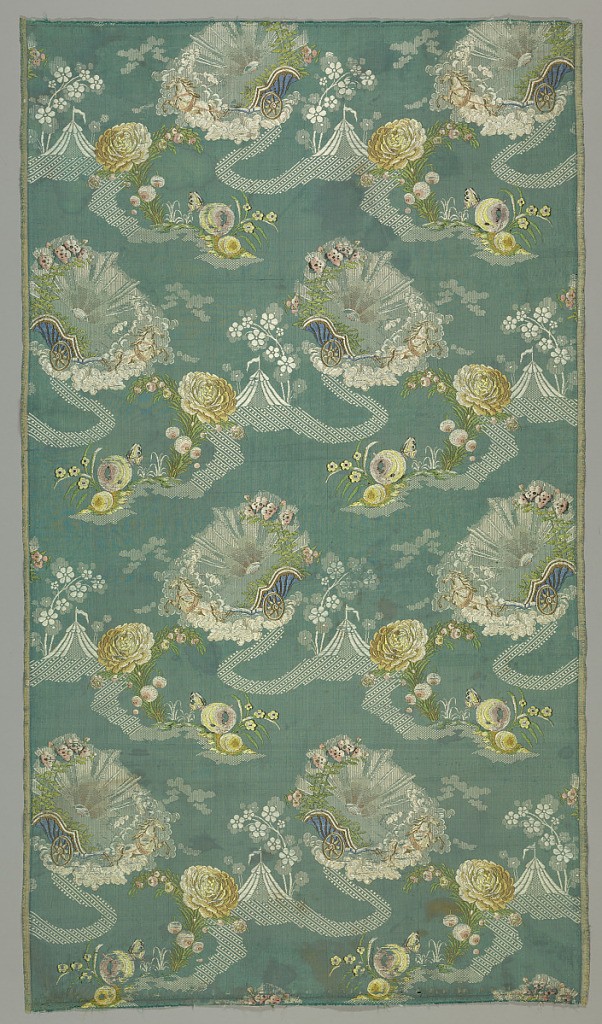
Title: Char du Soleil
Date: ca. 1760
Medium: silk Technique: compound weave with discontinuous supplementary weft (brocaded)
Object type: Textile
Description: A small two-wheeled chariot filled with flowers, drawn by a white horse across clouds and the bursting rays of the sun. A white scroll trails behind the chariot, serving as a base for a tent and a cluster of flowers. Brocaded in white, blue, green, pink, and brown on a turquoise ground. This unit is repeated in offset horizontal rows, alternating direction.